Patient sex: F
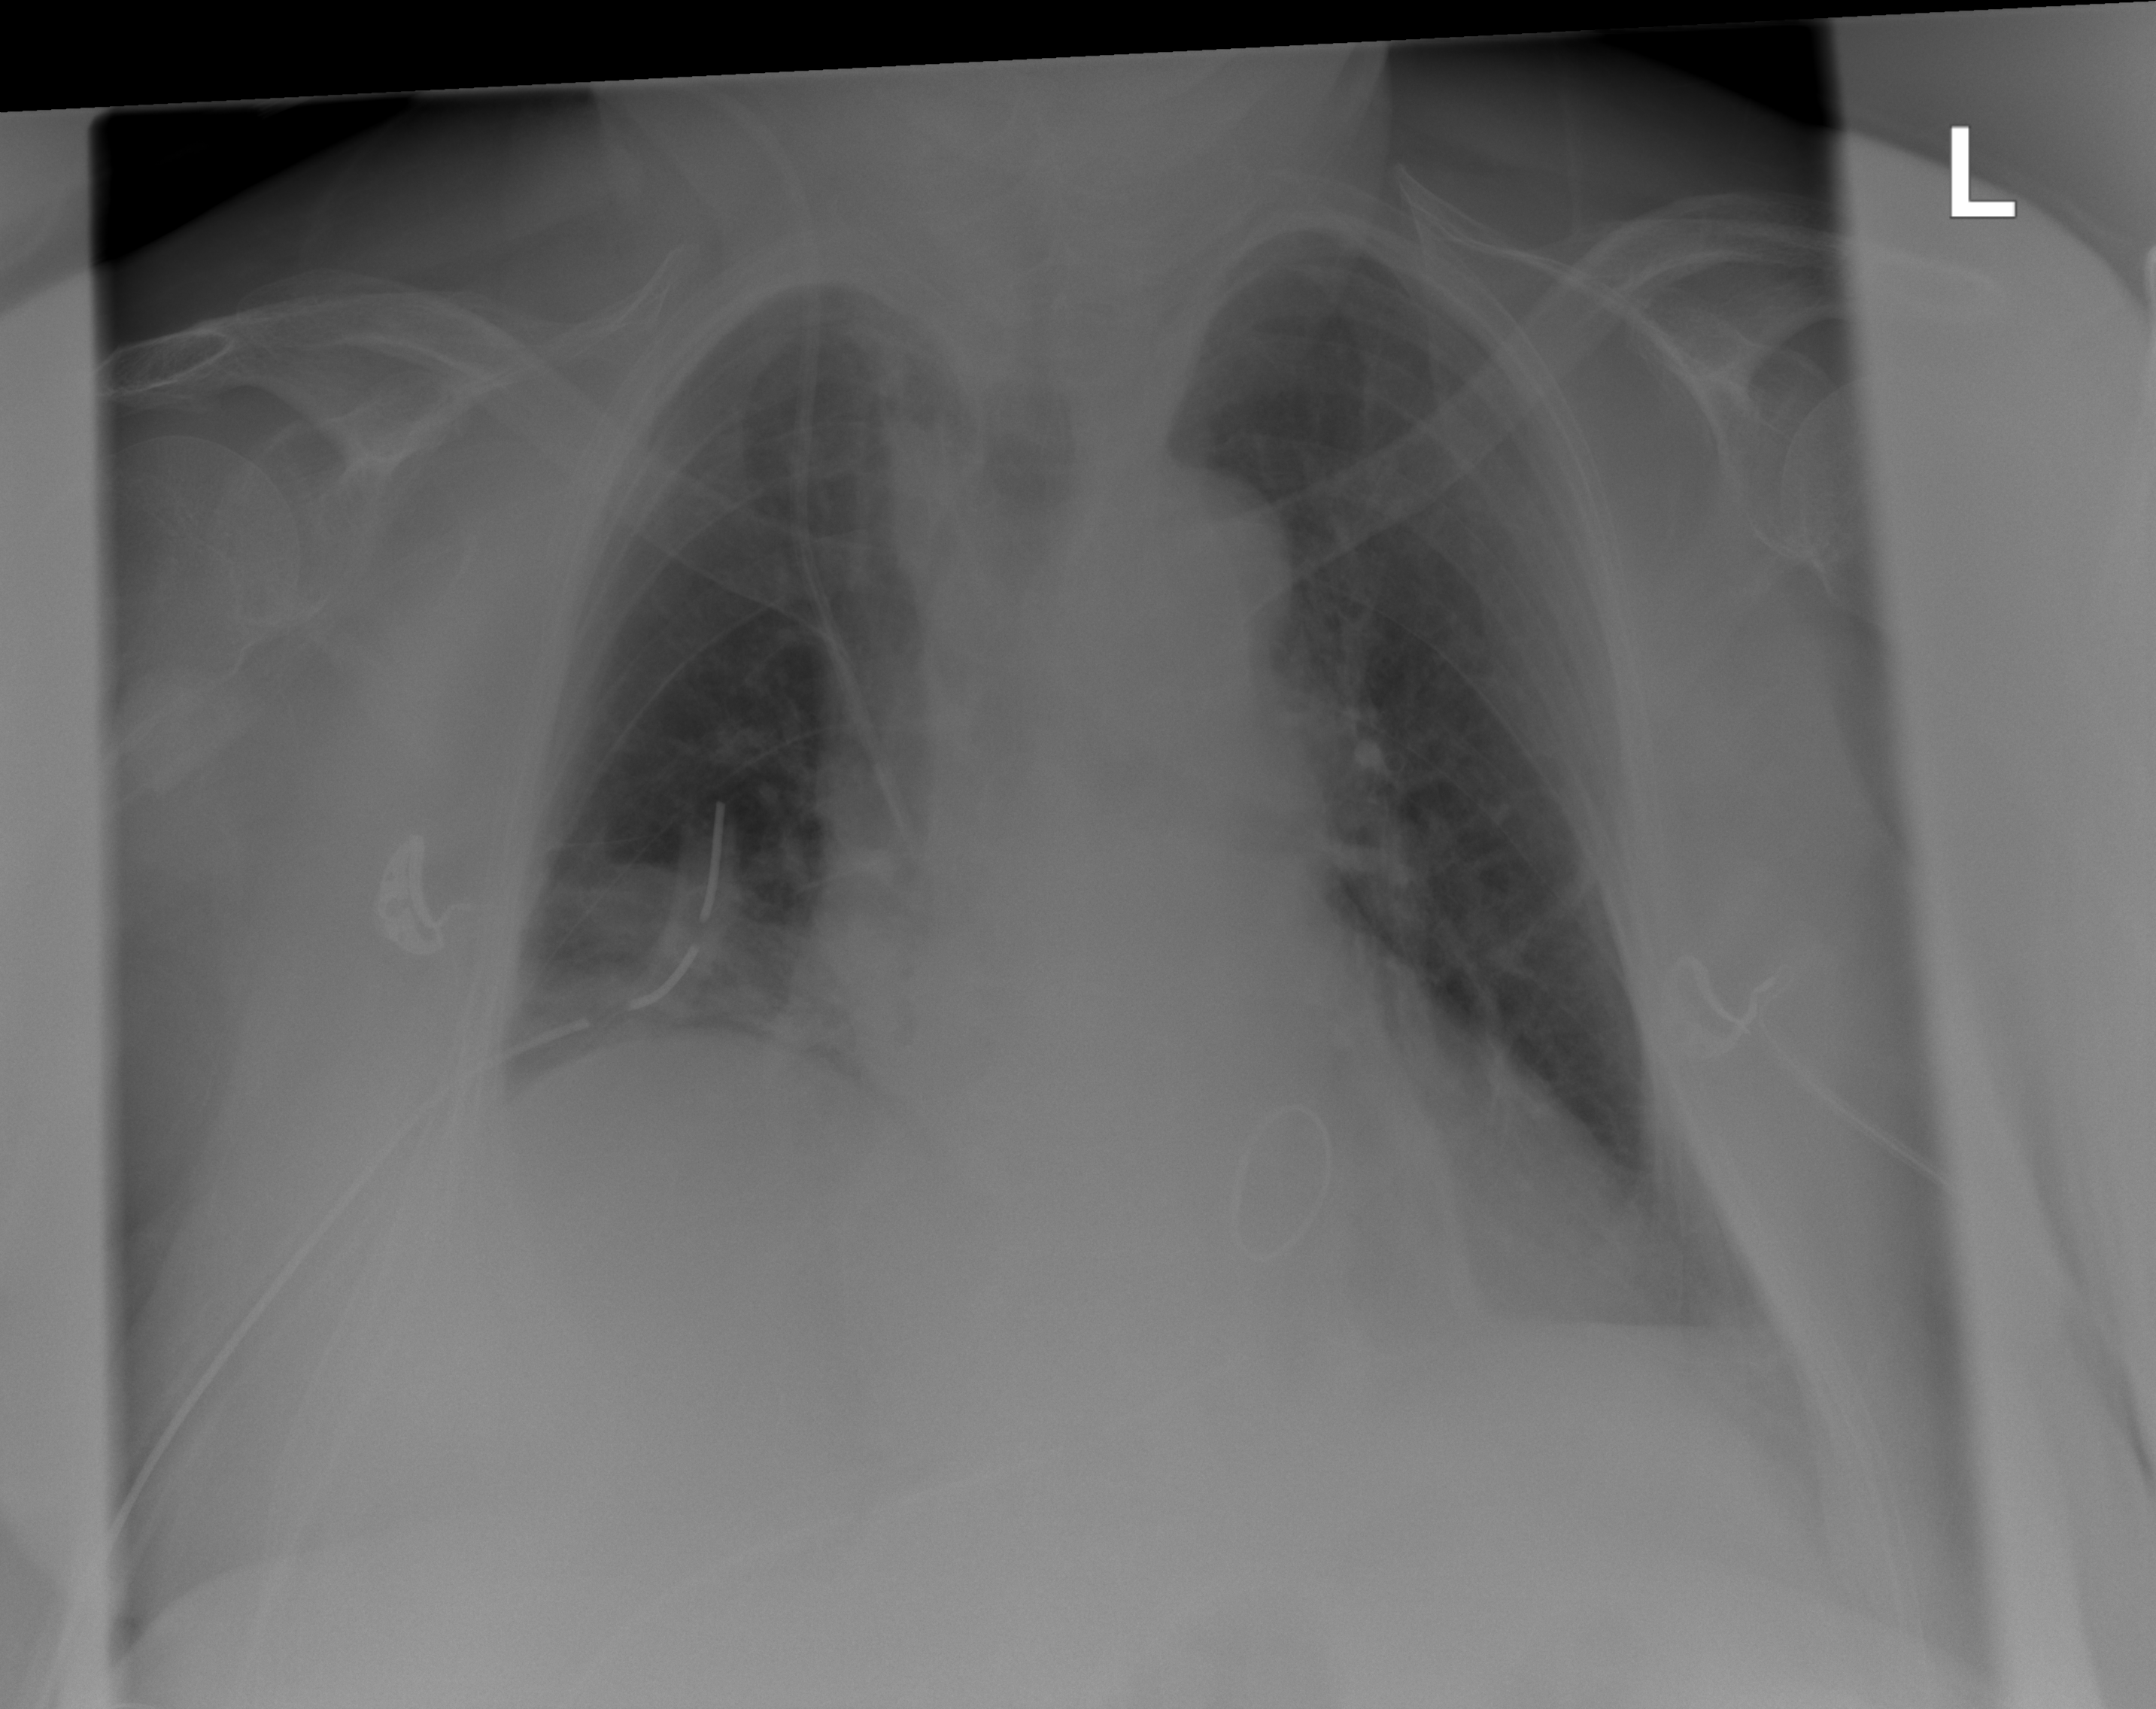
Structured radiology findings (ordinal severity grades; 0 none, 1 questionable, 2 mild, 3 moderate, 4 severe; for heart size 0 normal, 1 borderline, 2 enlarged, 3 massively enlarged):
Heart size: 0
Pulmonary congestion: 0
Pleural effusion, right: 0
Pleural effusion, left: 0
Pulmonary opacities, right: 0
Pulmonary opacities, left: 0
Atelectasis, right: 2
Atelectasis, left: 2